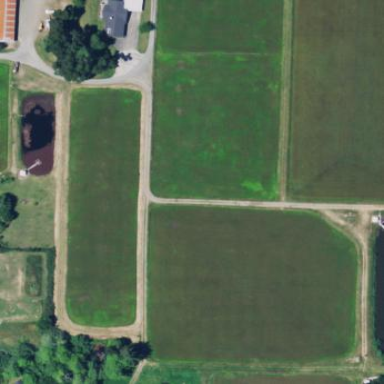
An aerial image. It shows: Farmland with cranberries as the crop.